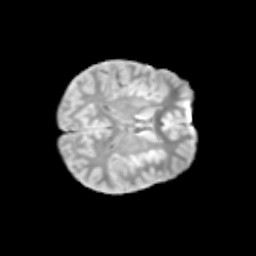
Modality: T2w
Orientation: axial
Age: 12
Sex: male
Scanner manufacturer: siemens
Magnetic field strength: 3 T
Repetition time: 3.8 s
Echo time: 0.07 s